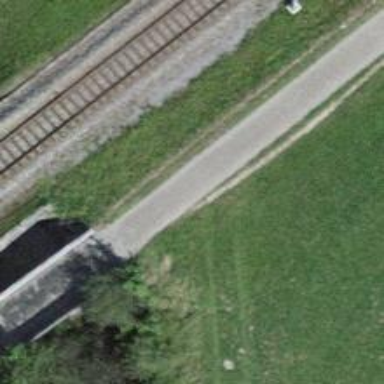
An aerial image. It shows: Cycleway bridge with asphalt surface.